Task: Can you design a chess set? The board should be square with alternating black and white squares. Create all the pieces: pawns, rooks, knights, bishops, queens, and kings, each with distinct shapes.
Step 3627:
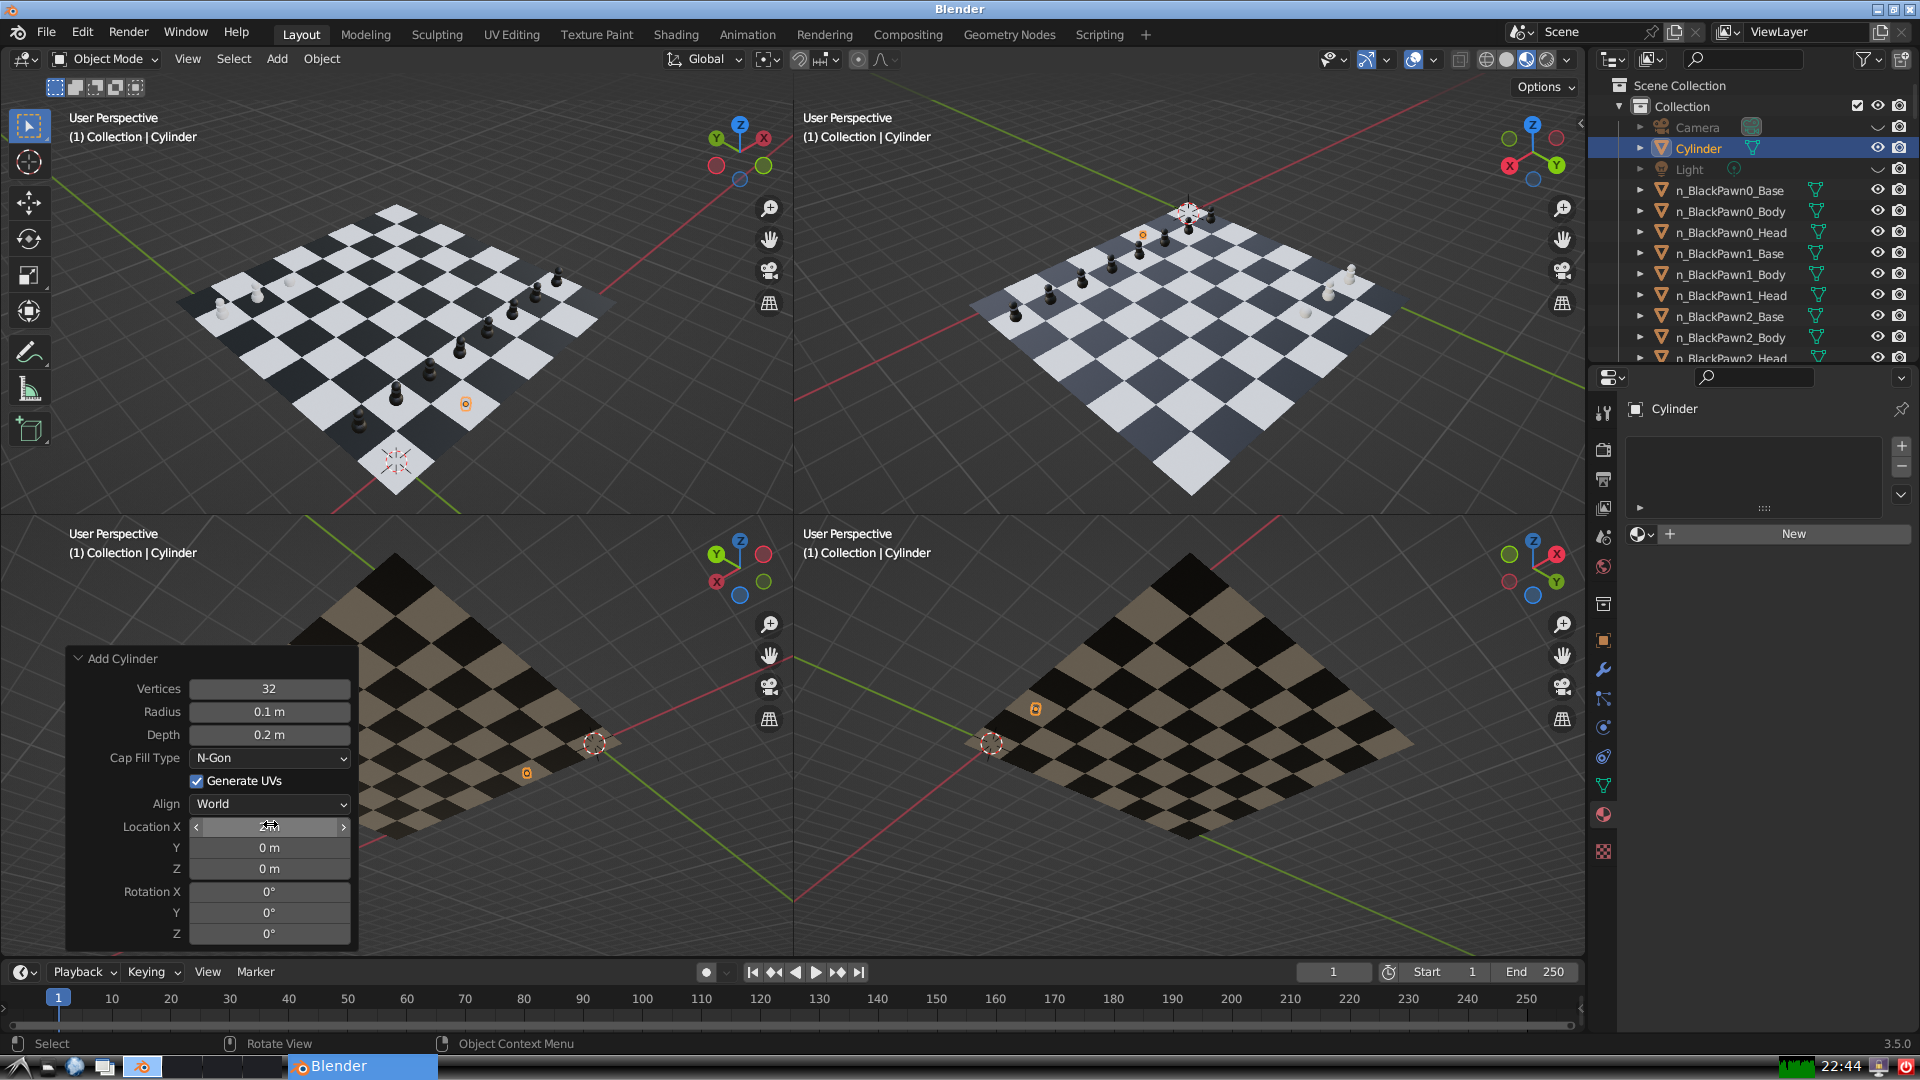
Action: {"mouse_move": [270, 844]}